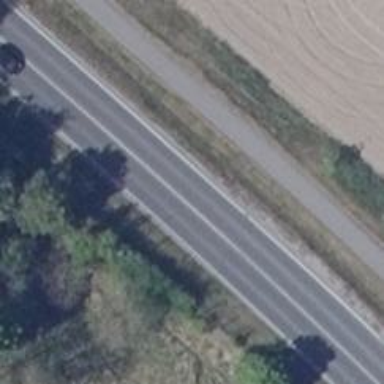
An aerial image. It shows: Asphalt road classified as primary highway.